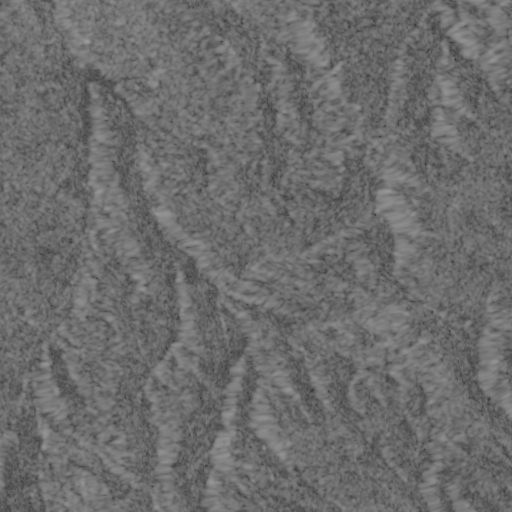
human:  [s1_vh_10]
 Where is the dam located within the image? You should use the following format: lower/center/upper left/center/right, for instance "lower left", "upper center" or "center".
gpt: The dam is located in the upper left of the image.
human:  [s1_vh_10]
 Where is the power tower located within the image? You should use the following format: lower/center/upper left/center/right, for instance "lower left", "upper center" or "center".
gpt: The power tower is located in the upper left of the image.
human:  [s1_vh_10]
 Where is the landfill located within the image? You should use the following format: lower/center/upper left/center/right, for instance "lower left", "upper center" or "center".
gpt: There is no landfill in the image.

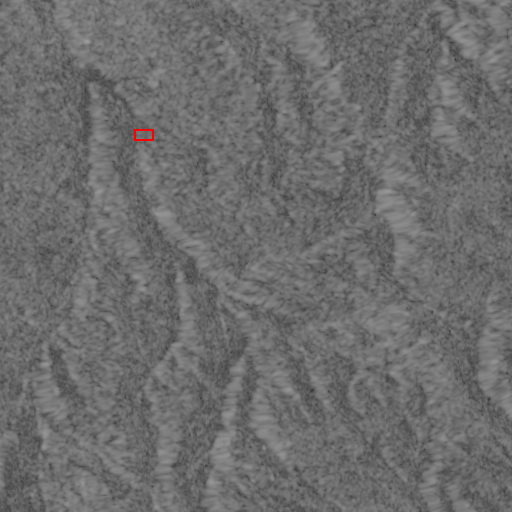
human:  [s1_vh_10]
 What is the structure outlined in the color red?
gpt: The structure outlined in red is a dam.
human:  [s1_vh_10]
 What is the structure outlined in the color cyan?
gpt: There is no cyan outline.